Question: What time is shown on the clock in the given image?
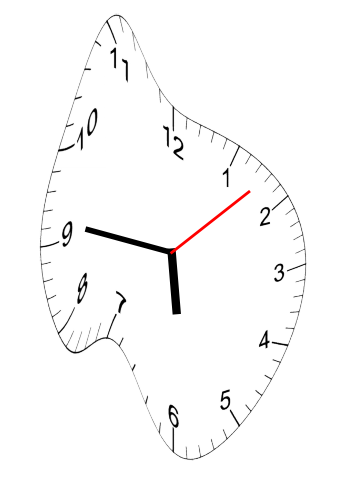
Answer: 05:46:08